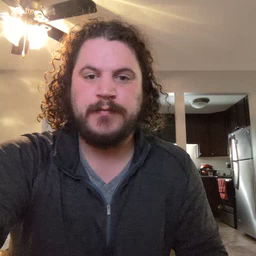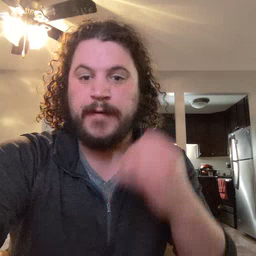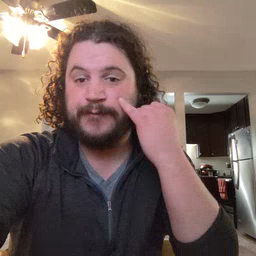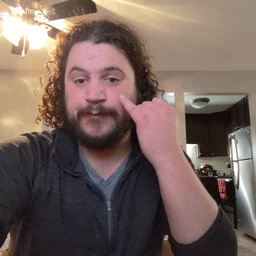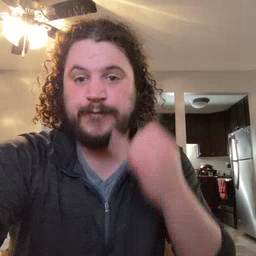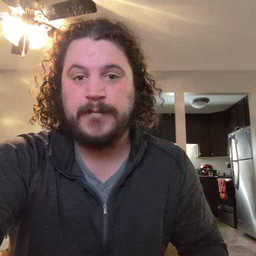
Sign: if